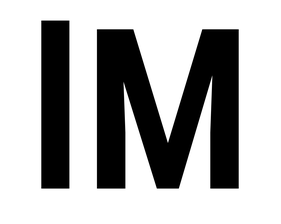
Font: Roboto_Condensed_SemiBold